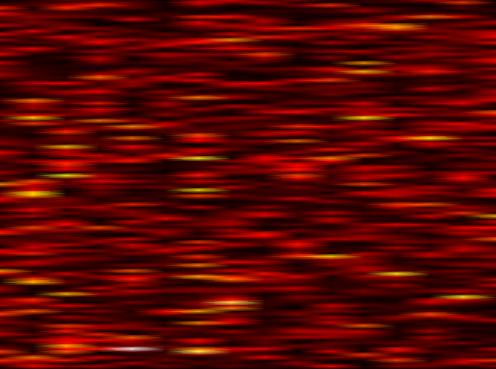
Label: WOLA